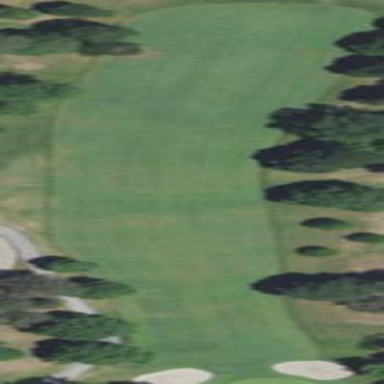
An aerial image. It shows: Golf fairway surrounded by grass.